The picture encodes a bearing's raw vibration samples as pixel intensities in a 2-D grid. What is the most likely bearing condition (normal, inner_race, outer_race, ball)?
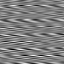
Answer: outer_race